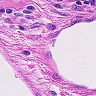
Metastatic tissue present: no